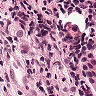
Metastatic tissue present: yes